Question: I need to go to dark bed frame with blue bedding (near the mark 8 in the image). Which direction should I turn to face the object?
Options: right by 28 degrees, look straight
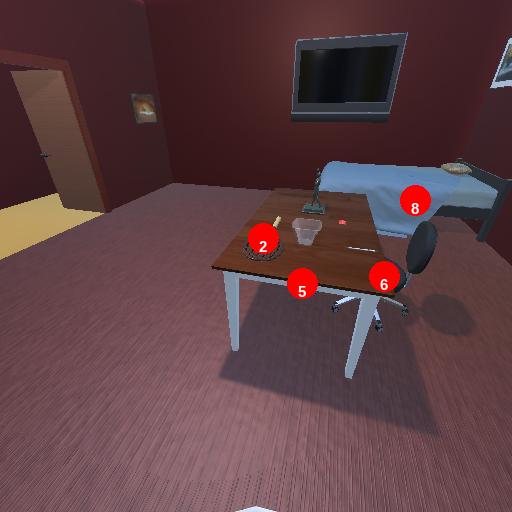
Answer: right by 28 degrees